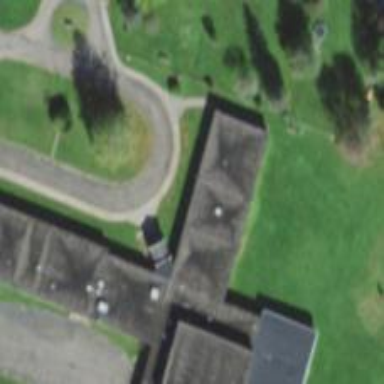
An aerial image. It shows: School.